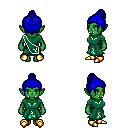
a pixel art fantasy rpg character, female body template, orc, green skin, sash dress, red pants, blue short topknot hairstyle, gold boots, four views (front, back, left, right), 2x2 character sprite sheet, small pixel art, hard edges, no anti-aliasing